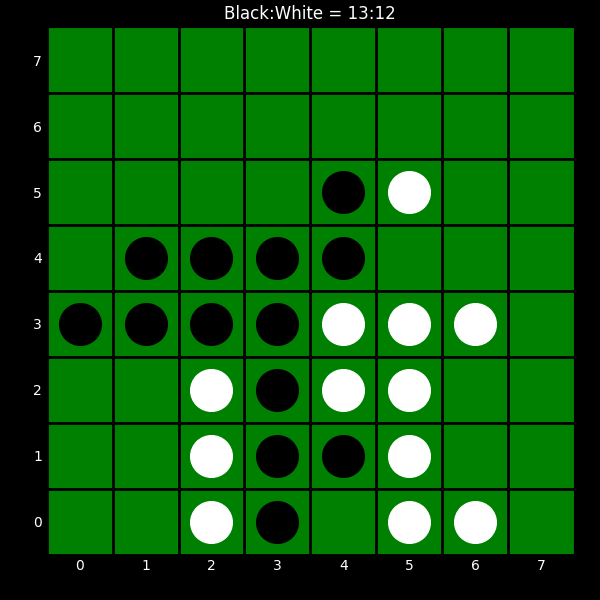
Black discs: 13
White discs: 12